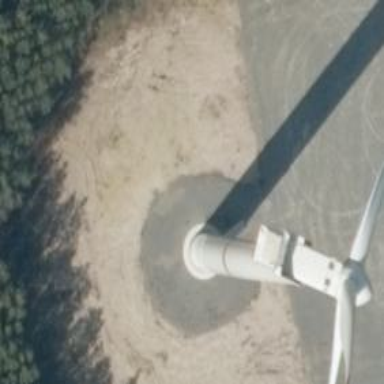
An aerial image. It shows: Wind turbine generator made by Vestas. The generator utilizes wind as its power source and belongs to the horizontal axis type.